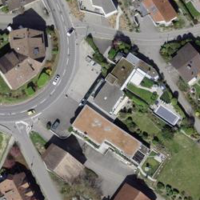
EUNIS habitat code: 54
Species observed at this site:
Lysimachia vulgaris